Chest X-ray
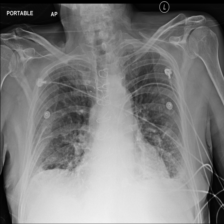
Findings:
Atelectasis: negative
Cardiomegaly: negative
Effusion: negative
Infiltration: positive
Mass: negative
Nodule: negative
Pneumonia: negative
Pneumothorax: negative
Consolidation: negative
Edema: negative
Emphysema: negative
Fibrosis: negative
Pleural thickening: negative
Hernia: negative